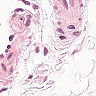
Metastatic tissue present: no